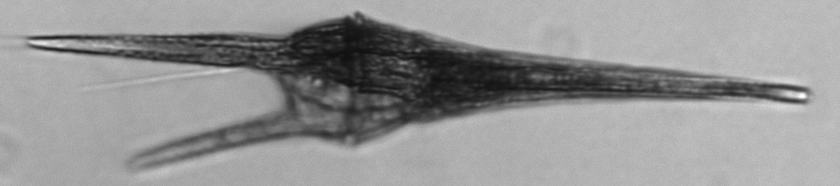
Label: Tripos_furca